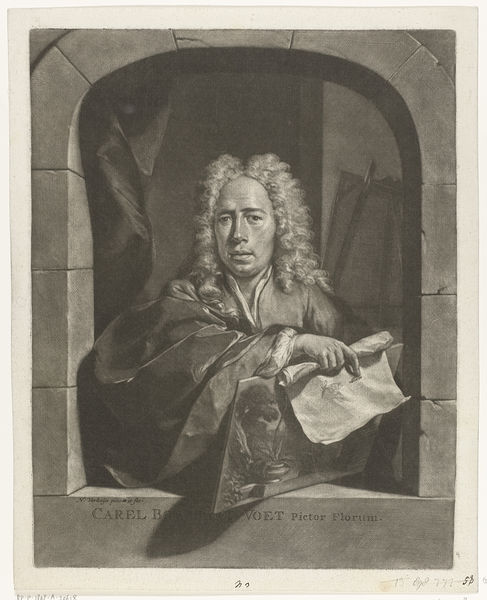
Titel: Portret van Carel Borchaert Voet
Künstler: Nicolaas Verkolje
Standort: Amsterdam
Institution: Rijksmuseum
Schlagwörter: arch, curtain, robes, white, window, black, collar, dark, gray, grey, nose, painting, portrait, robe, sleeve, gown, picture, print, hand, man, stone, house, scroll, drawing, paper, black and white, shadow, mouth, sketch, french, curls, bricks, artist, detail, painter, thinking, engraving, lines, fingers, canvas, dutch, papier, tan, stones, forehead, hold, scholar, noses, cuff, wig, niche, block, holding, wrinkle, florence, representational, copy, name, cutout, artwork, declaration, observing, canvase, pictor, seethrough, carel, windowframe